Question: What is the reading of this measurement?
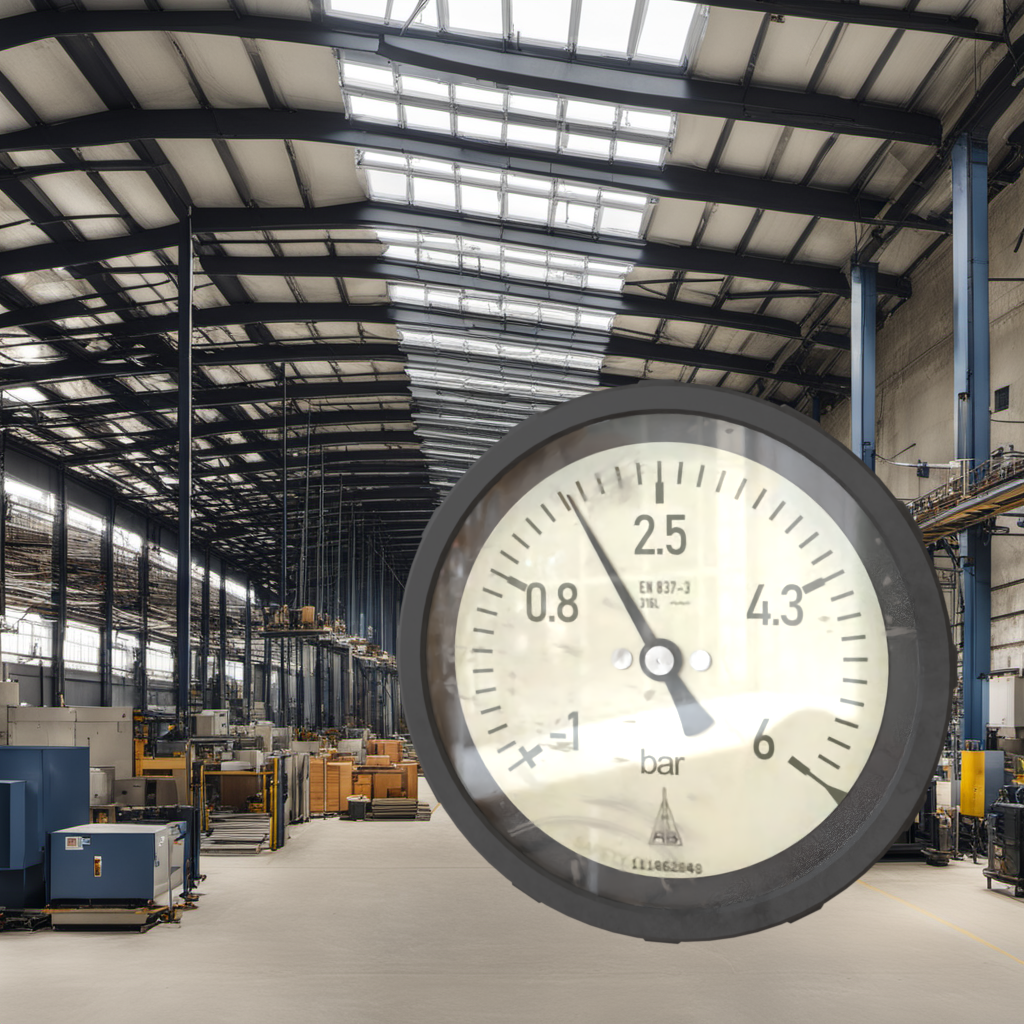
Answer: The result is 1.68
Question: What is the reading range of the measurement in the image?
Answer: The range is from -1 to 6
Question: What is the minimum and maximum value of this measurement?
Answer: The minimum value is -1 and the maximum value is 6